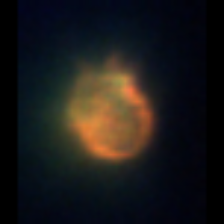
Taxon: Ciliates
Group: Other